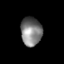
Tissue: skin
Cell type: Epithelial cells
Senescence score: 0.2472
Nuclear area (px): 589
Mean DAPI intensity: 125.343